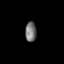
Tissue: prostate
Cell type: T cells
Senescence score: 0.2961
Nuclear area (px): 218
Mean DAPI intensity: 116.858